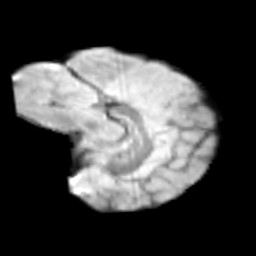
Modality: T2w
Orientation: sagittal
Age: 9
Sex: female
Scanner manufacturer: siemens
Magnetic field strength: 3 T
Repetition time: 3.8 s
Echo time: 0.07 s